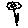
Label: flower